Question: I developed an android application and I want to avoid it to be shown in the "recent apps" list.
Is it posssible to do that in my code?If yes, How to do that?

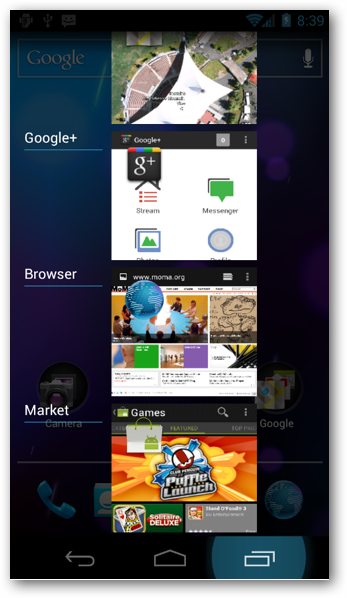
Answer: try:
'''
<activity android:name=".MainActivity"
android:excludeFromRecents="true"/>
'''